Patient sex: M
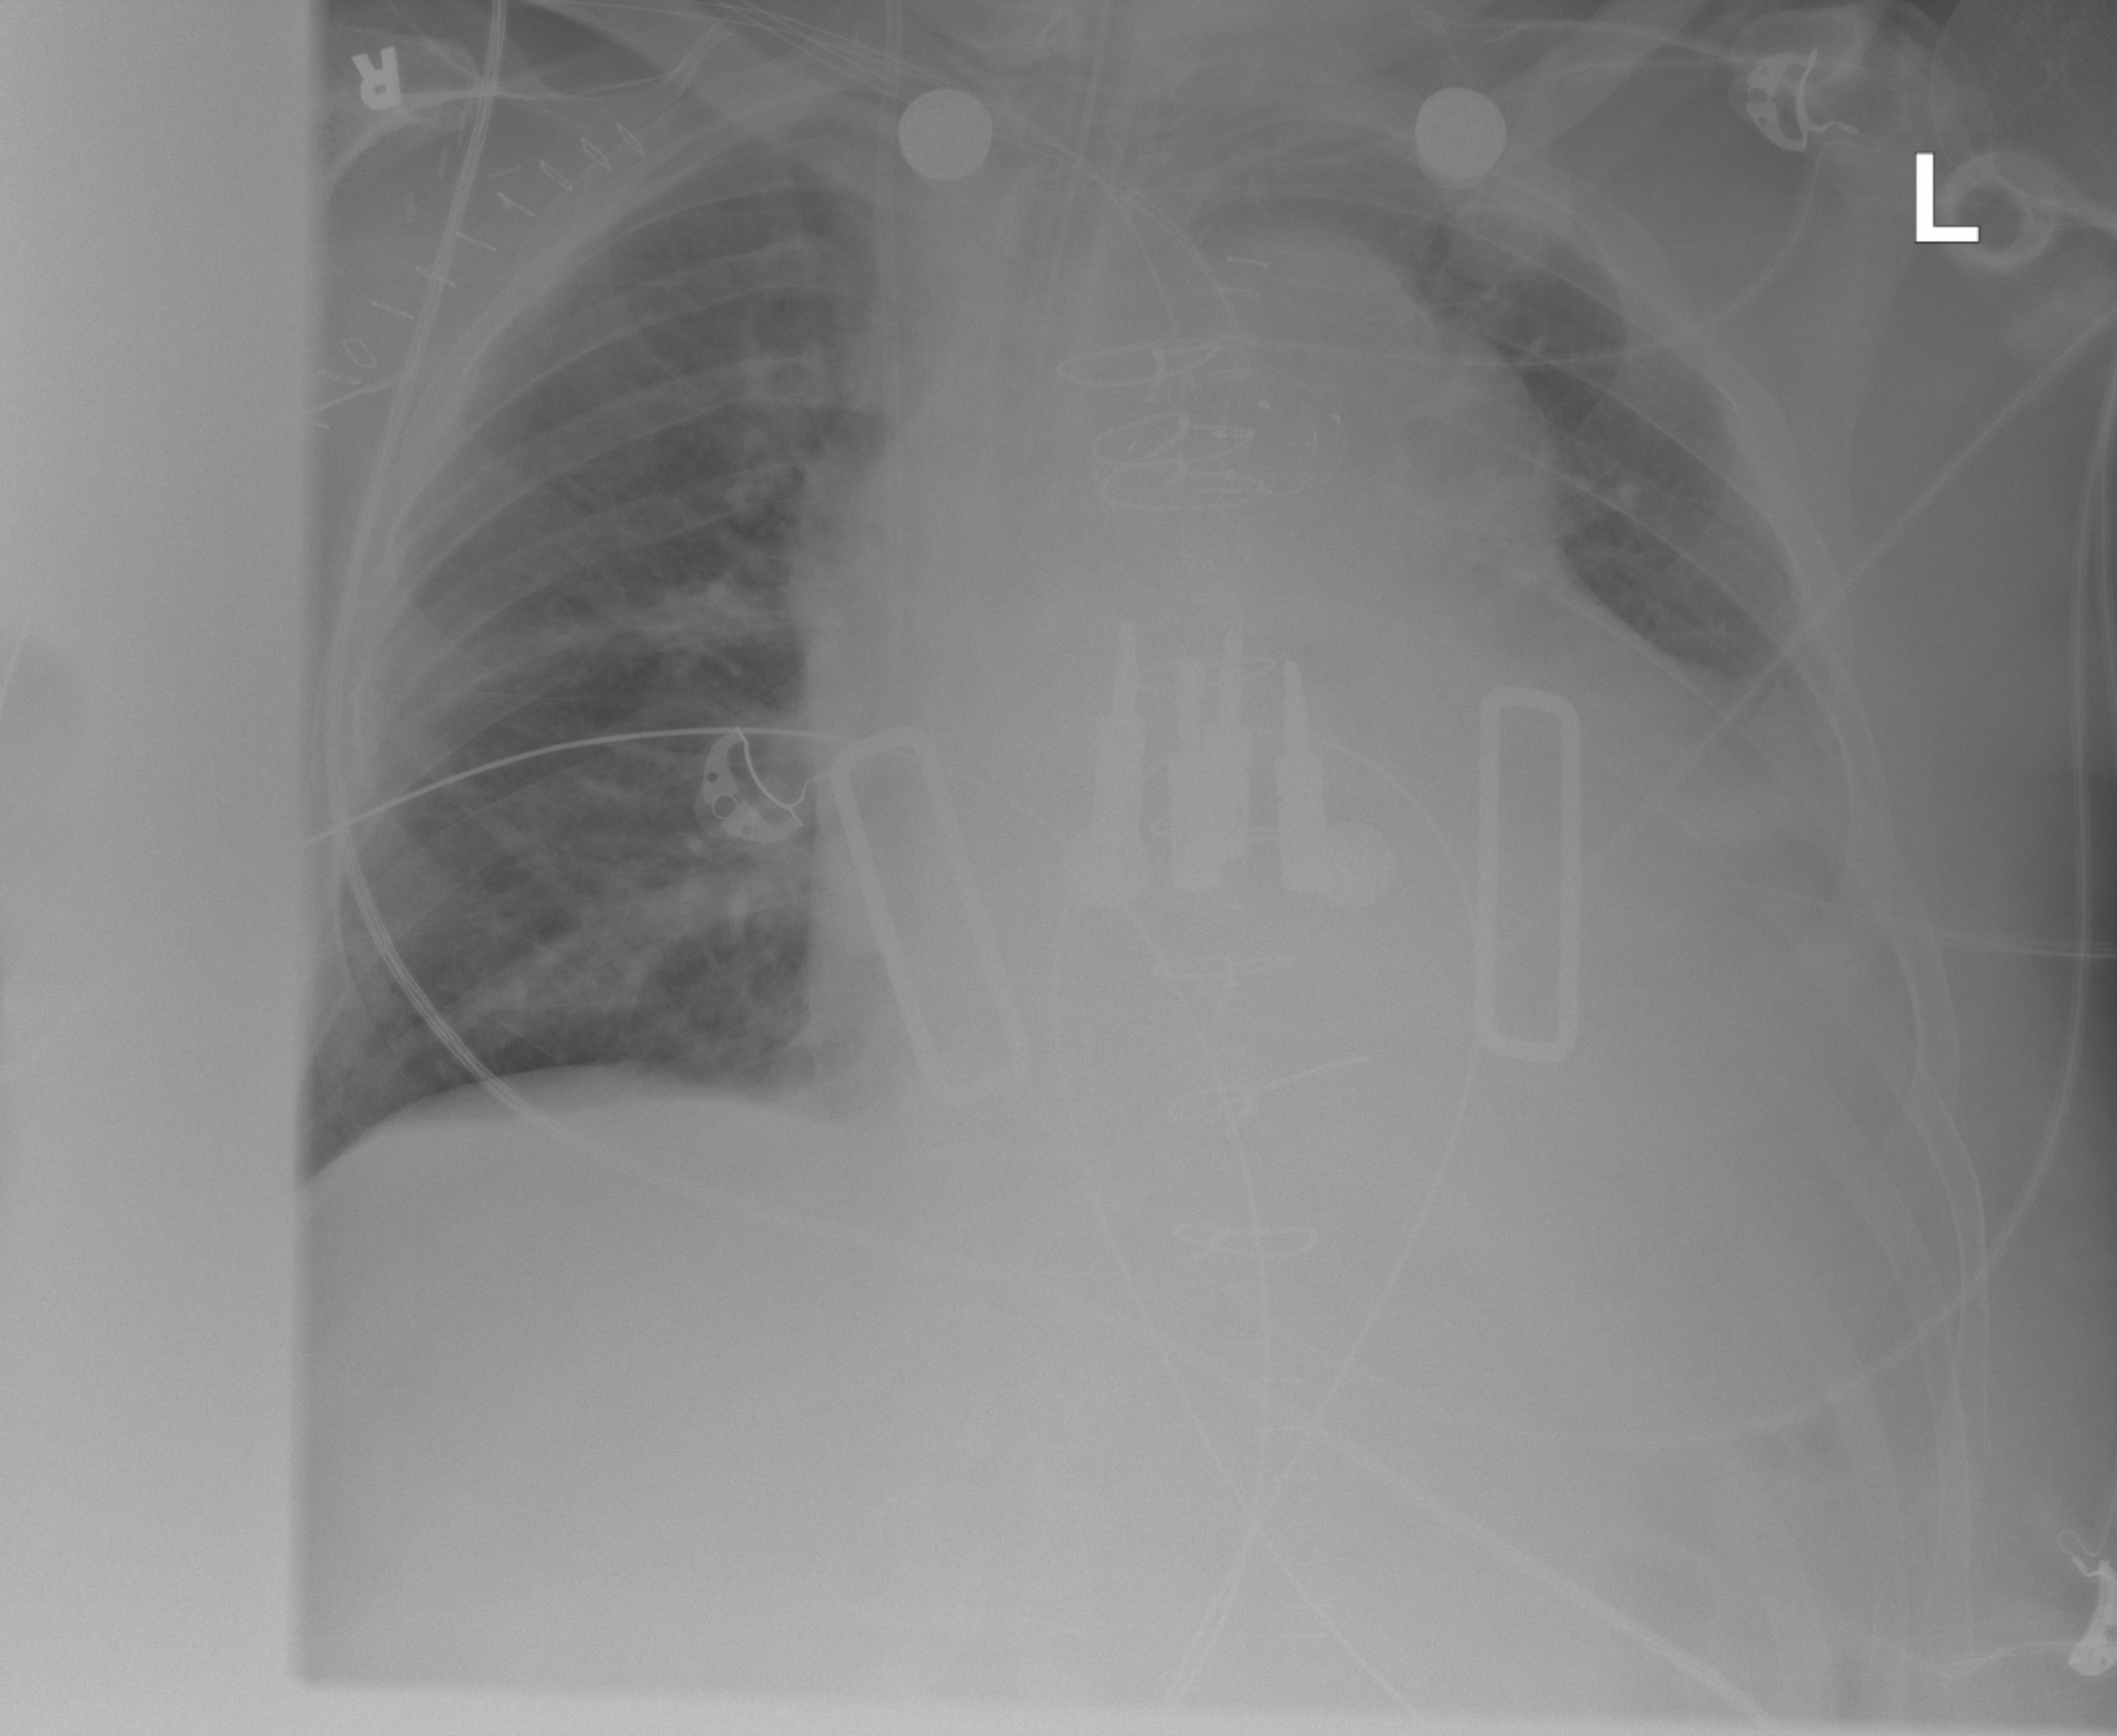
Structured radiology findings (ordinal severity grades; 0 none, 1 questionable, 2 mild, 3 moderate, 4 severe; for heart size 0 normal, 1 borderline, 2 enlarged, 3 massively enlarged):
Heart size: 3
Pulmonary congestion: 2
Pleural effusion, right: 0
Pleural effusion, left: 2
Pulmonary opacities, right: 2
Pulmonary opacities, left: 2
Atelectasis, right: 2
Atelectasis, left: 2